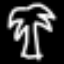
Label: palm tree